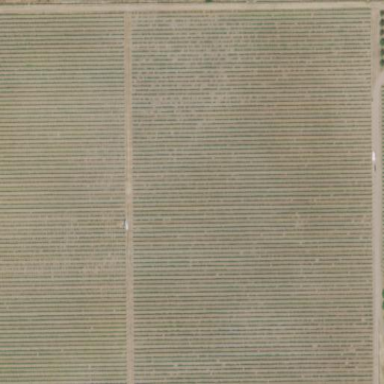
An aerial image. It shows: Vineyard with grape crops.